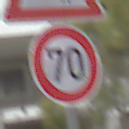
Verkehrszeichen: Geschwindigkeit70
Zusatzzeichen oben: DoppelkurveZunaechstLinks
Umgebung: Outdoor, Urban
Tageszeit: Midday
Wetter: Overcast
Licht: Natural
Jahreszeit: NotSpecified
Kontrast: LowContrast